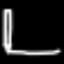
Label: pencil